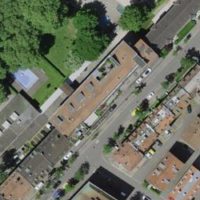
EUNIS habitat code: 54
Species observed at this site:
Erigeron karvinskianus
Phylloscopus collybita
Anthus trivialis
Parus major
Troglodytes troglodytes
Erithacus rubecula
Phoenicurus ochruros
Passer domesticus
Columba livia
Turdus merula